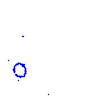
Particle: kaon